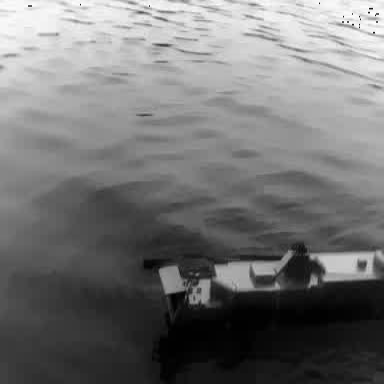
There is a container_ship in the infrared image.